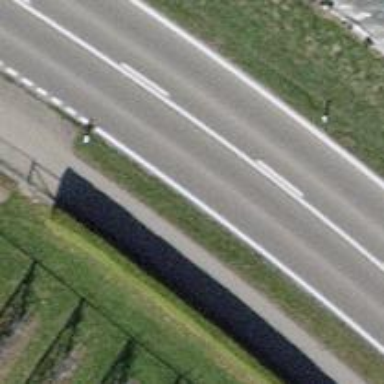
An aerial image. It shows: Asphalt cycleway.